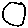
Label: circle